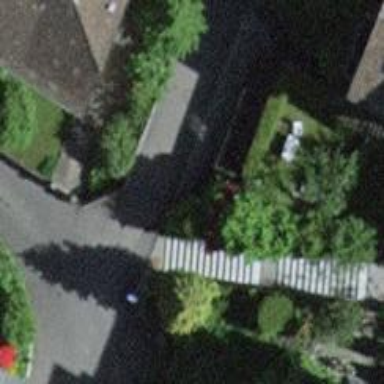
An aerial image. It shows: Concrete steps with ramp available for accessibility.